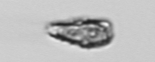
Label: Pseudochattonella_farcimen